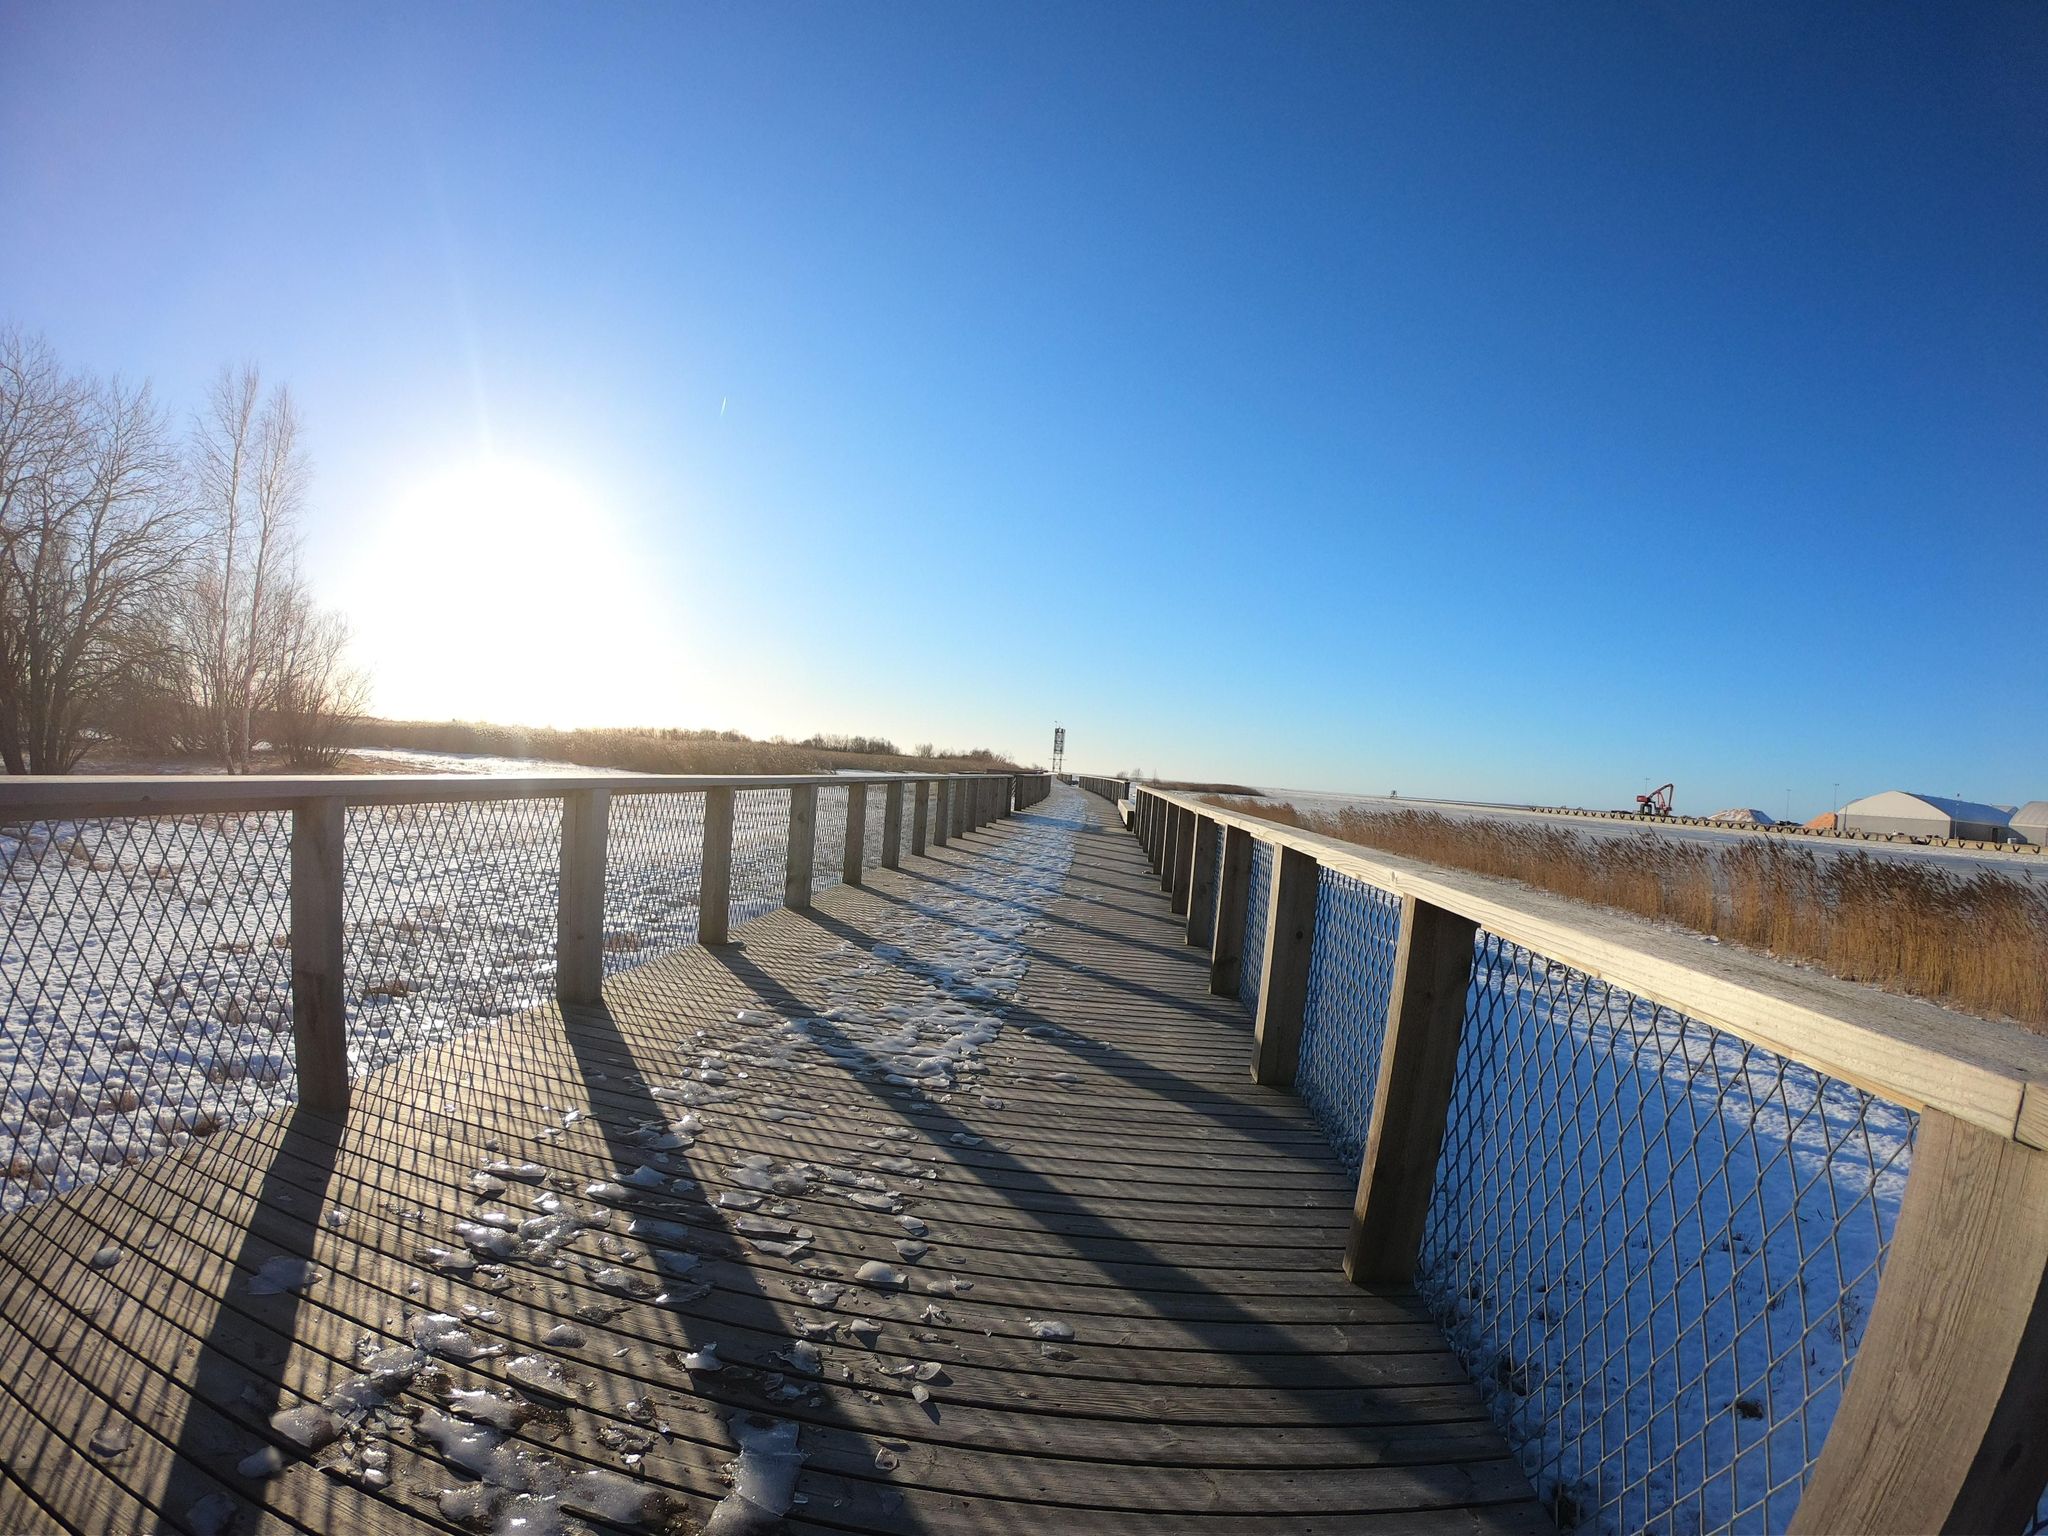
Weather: snowy
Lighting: day
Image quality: good
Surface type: walking surface
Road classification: cycleway, footway, path
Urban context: suburban or peri-urban
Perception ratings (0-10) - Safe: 7.81, Lively: 2.77, Beautiful: 8.31, Boring: 3.34, Depressing: 5.01, Wealthy: 5.54